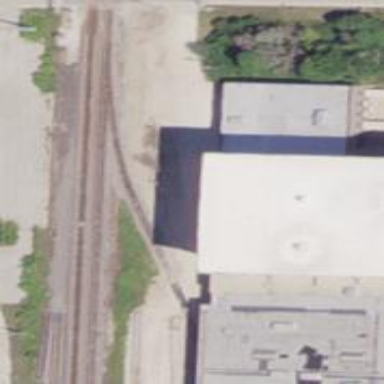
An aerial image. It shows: Railway spur service.